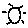
Label: sun